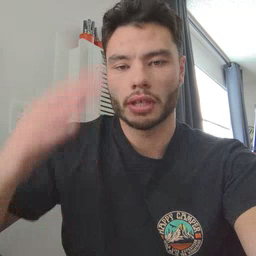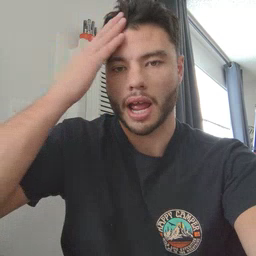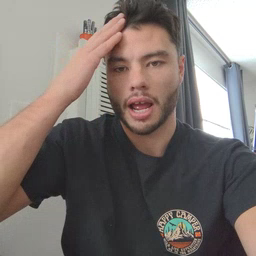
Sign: hat